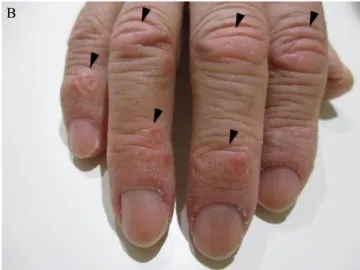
(B) Gottron's papules on the dorsum (arrowheads).
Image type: medical_photograph (other_medical_photograph)